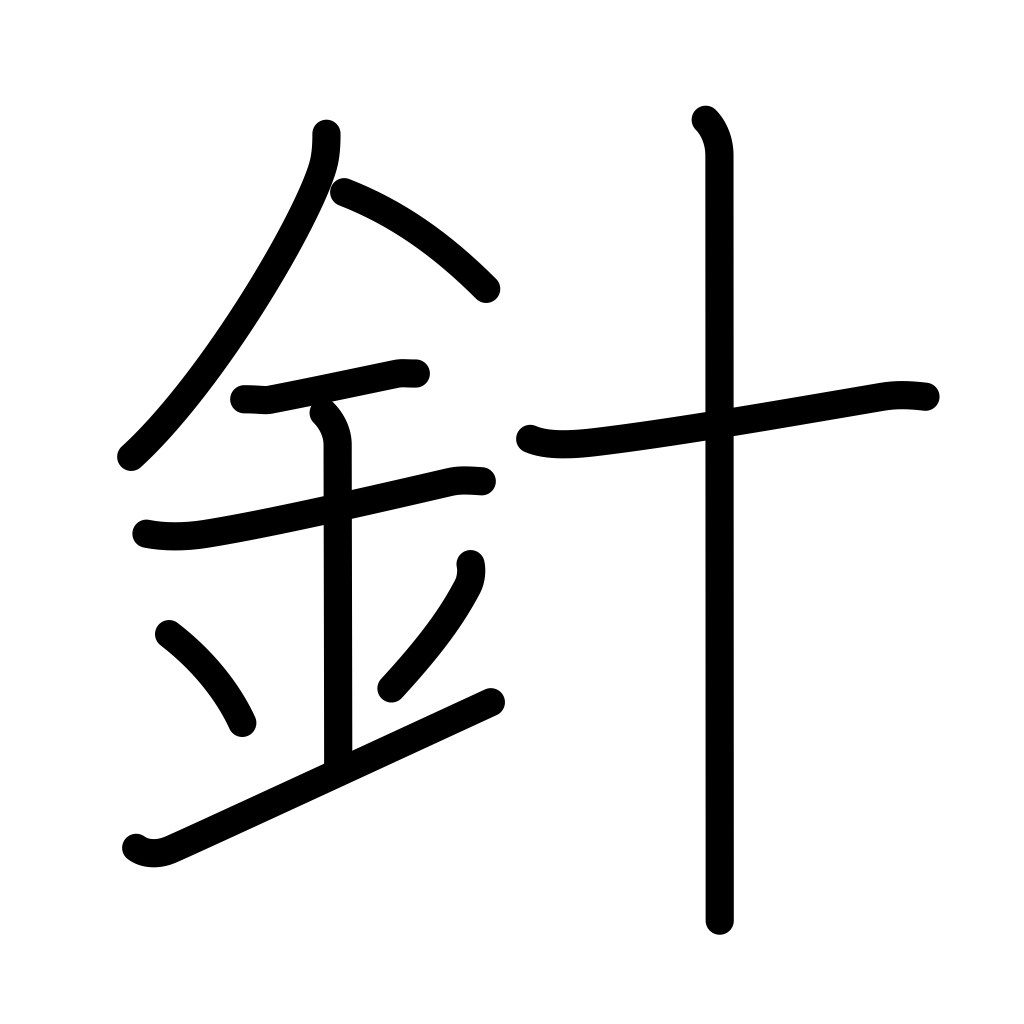
Meaning: needle, pin, staple, stinger